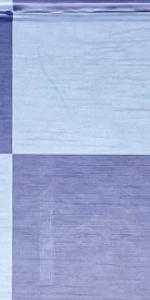
Label: Empty